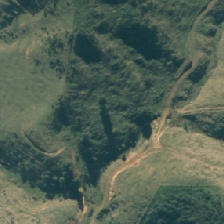
Land cover: high_producing_grassland